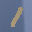
Label: 1